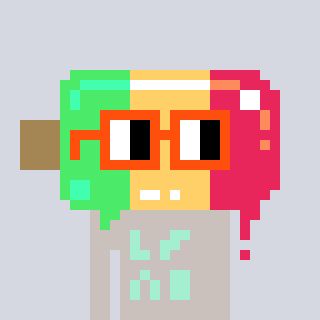
a pixel art character with square orange glasses, a icepop-shaped head and a foggrey-colored body on a cool background